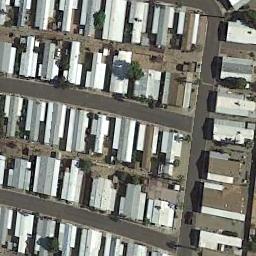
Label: mobile_home_park